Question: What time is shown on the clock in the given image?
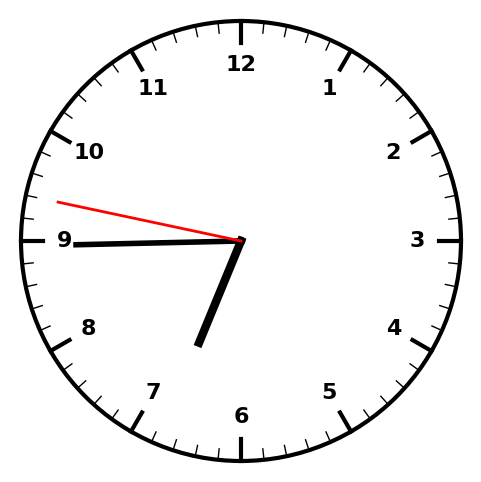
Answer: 06:44:47